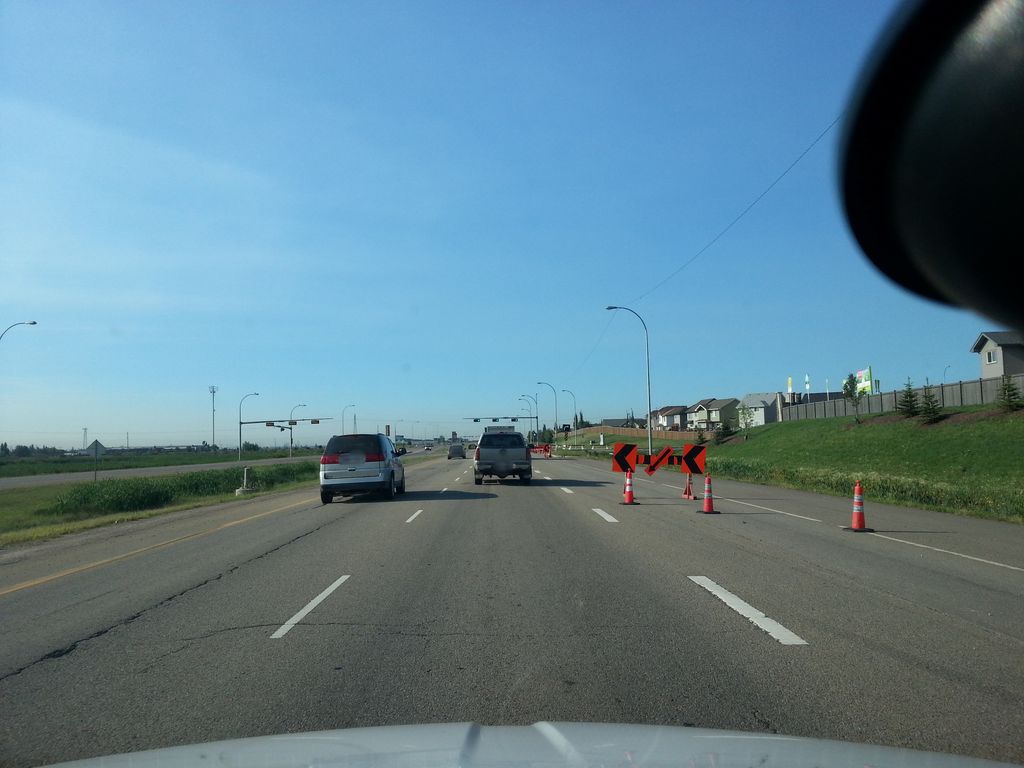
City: edmonton